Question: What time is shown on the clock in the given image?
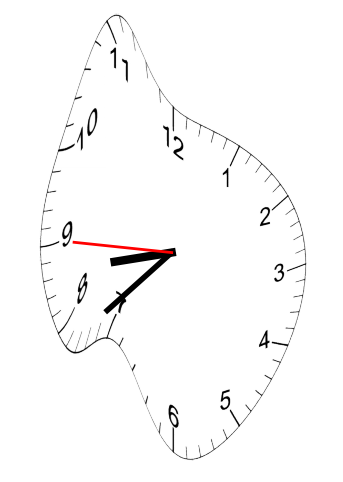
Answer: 08:37:45